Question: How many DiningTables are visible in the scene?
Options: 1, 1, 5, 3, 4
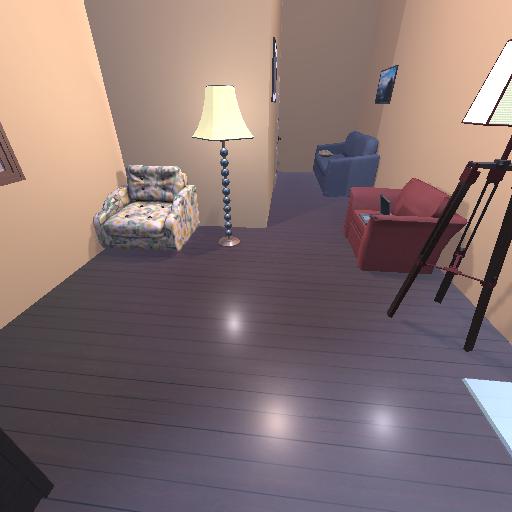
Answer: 1